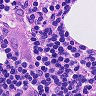
Metastatic tissue present: no